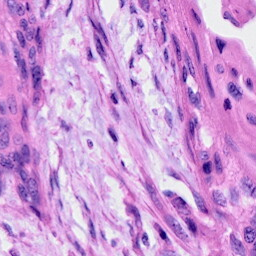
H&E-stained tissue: Cervix